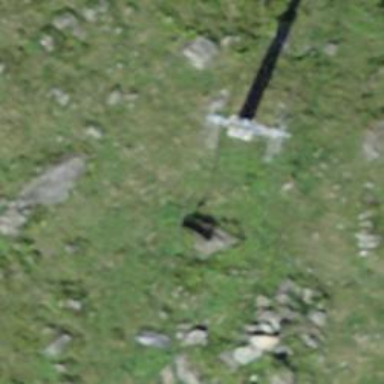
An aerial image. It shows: Pylon used for aerialway.